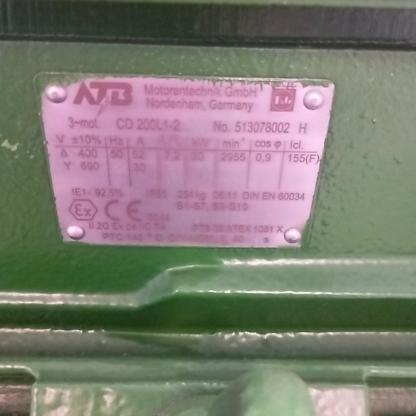
Klasa: tabliczka-znamionowa